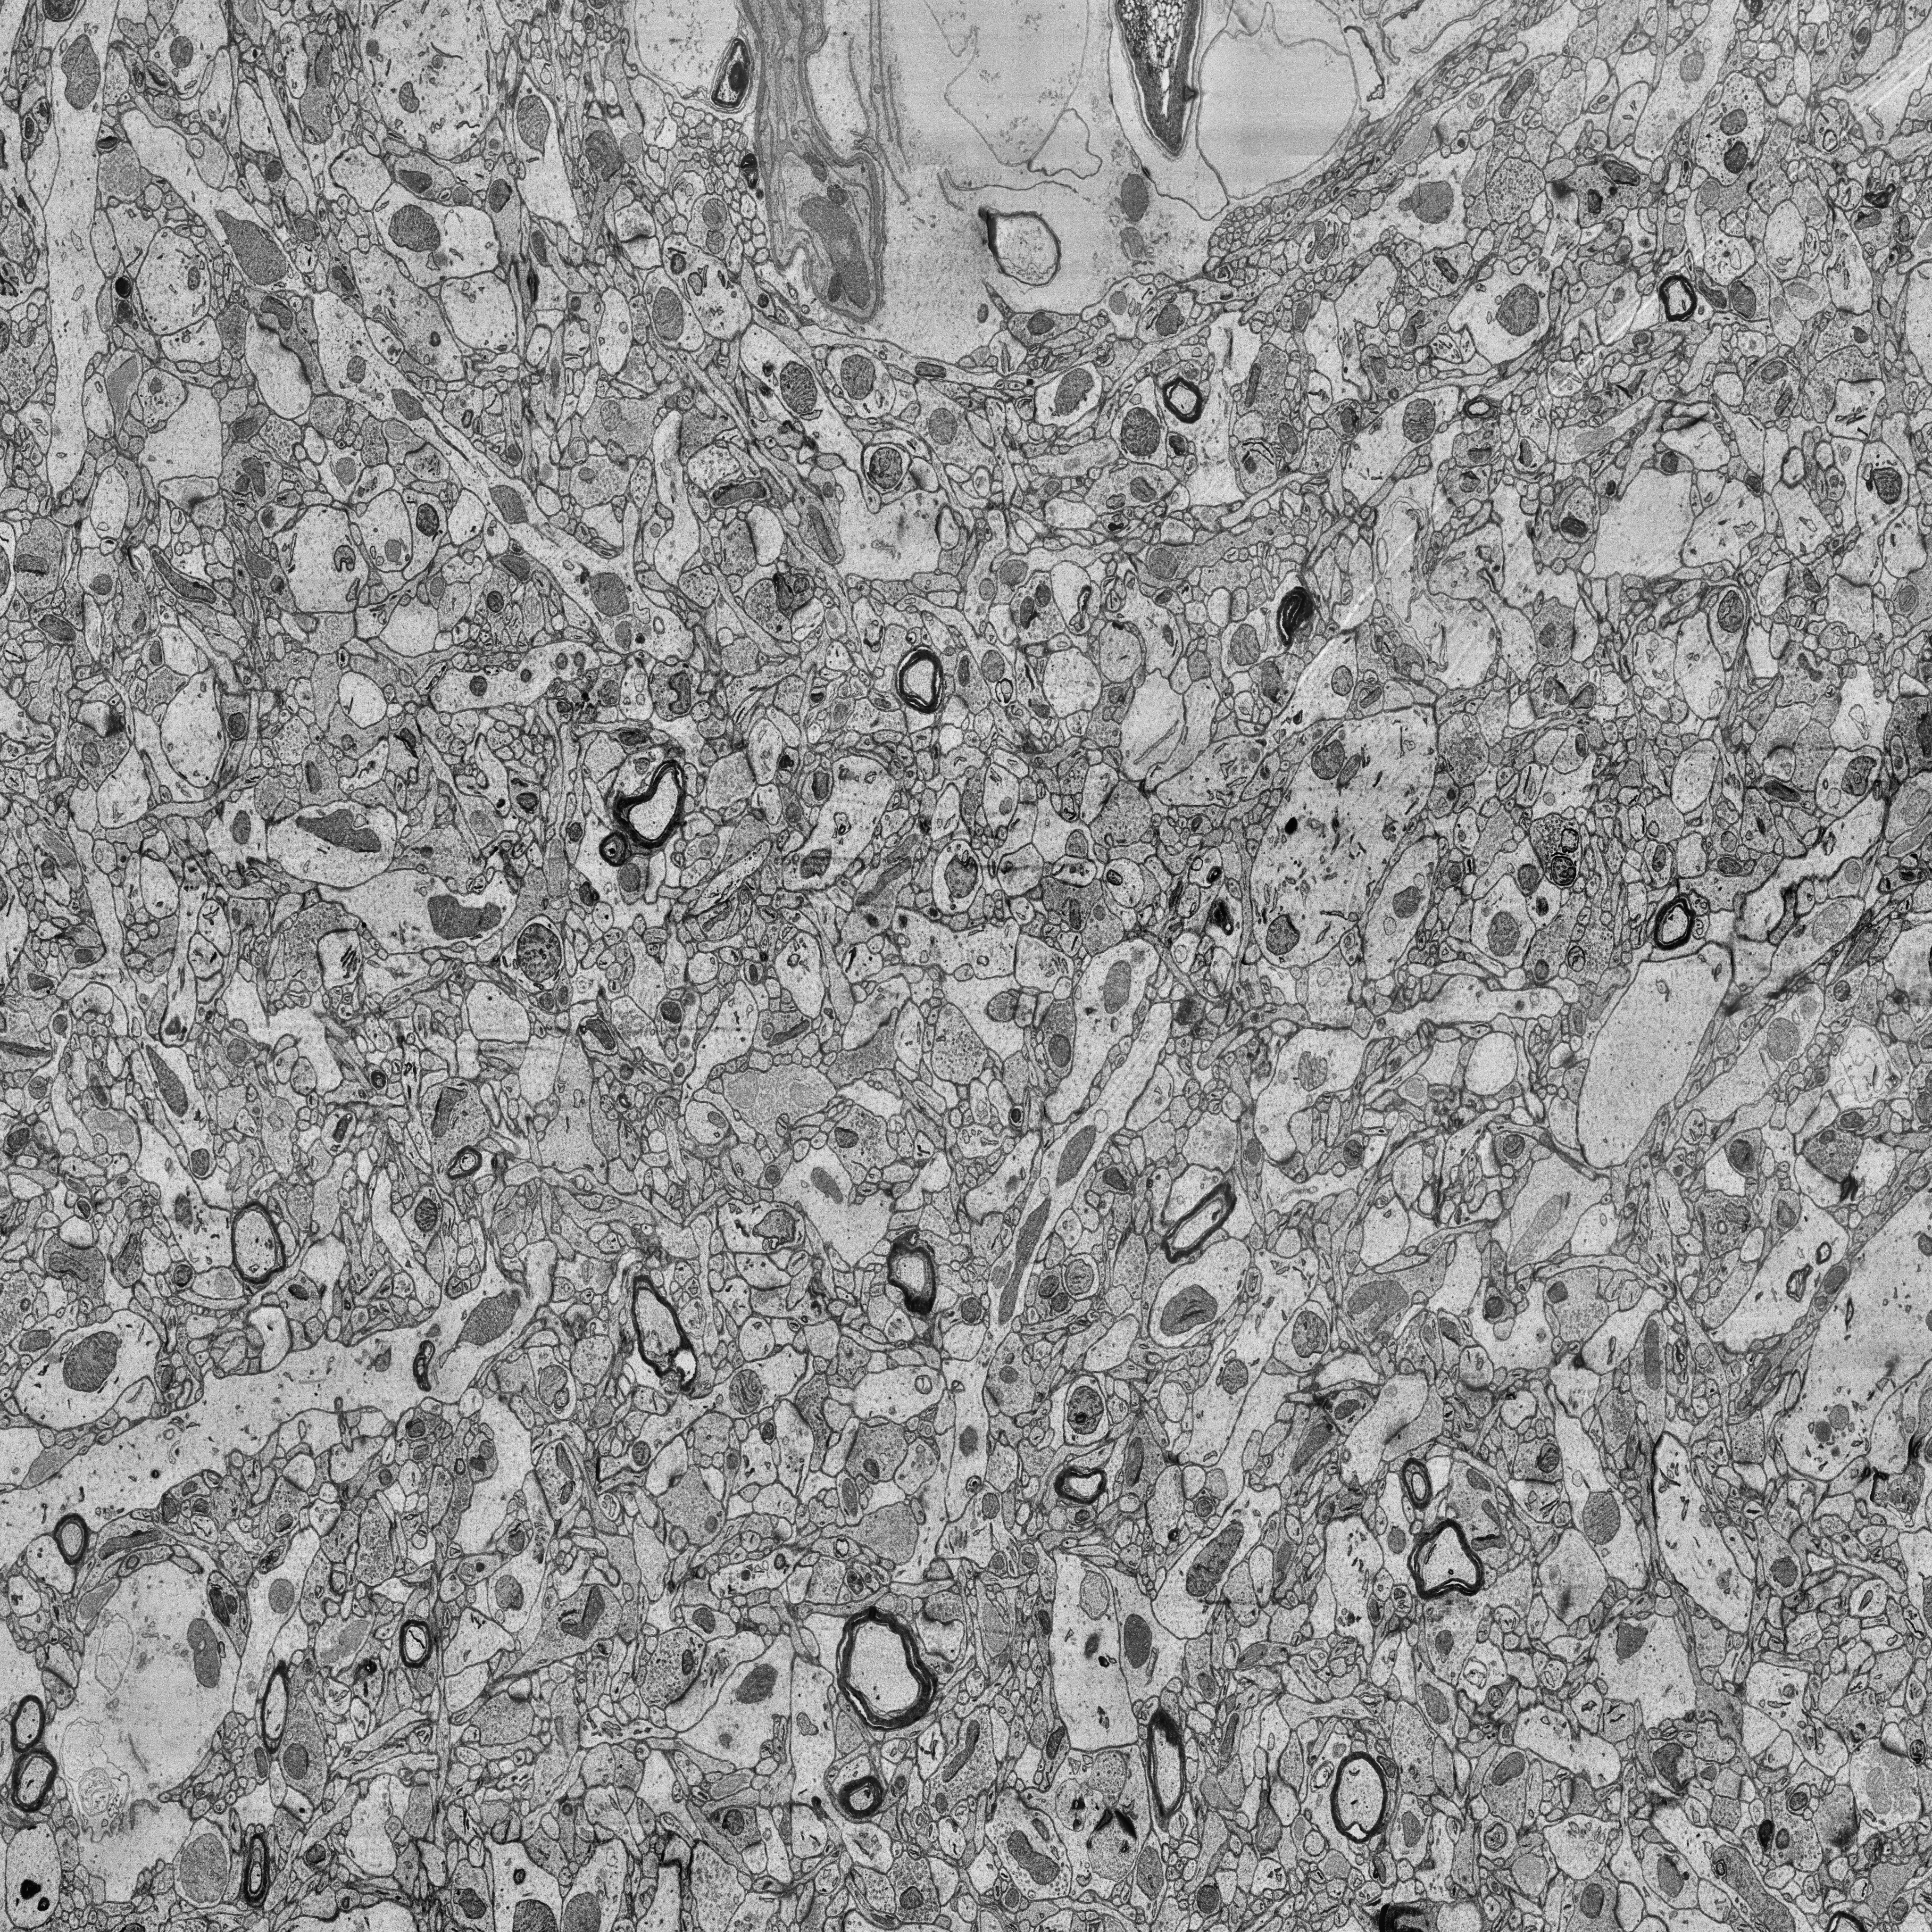
Electron microscopy slice of human cortex tissue
Slice depth (z): 35
Mitochondria instances in slice: 497